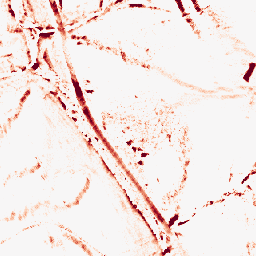
Category: morphological
Decomposition family: morphological_diamond
Decomposition parameters: operation: opening
radius: 5
Upsampling method: nearest
Upsampling parameters: scale: 4
Upsampling scale: 4